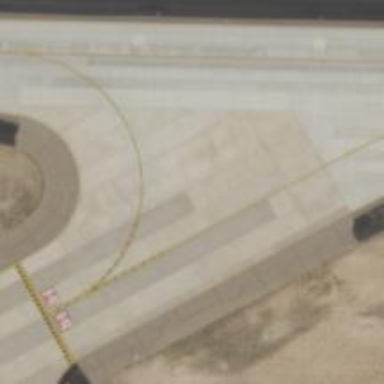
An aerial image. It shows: Image of taxiway at airport.